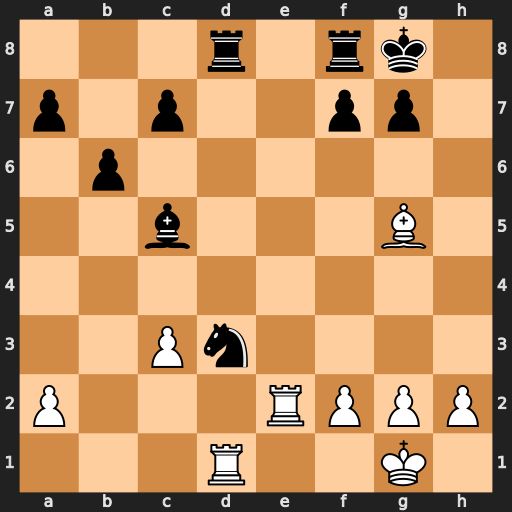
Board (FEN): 3r1rk1/p1p2pp1/1p6/2b3B1/8/2Pn4/P3RPPP/3R2K1
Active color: w
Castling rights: -
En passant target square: -
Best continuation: Bxd8 Rxd8 Red2 Rd6 Rxd3